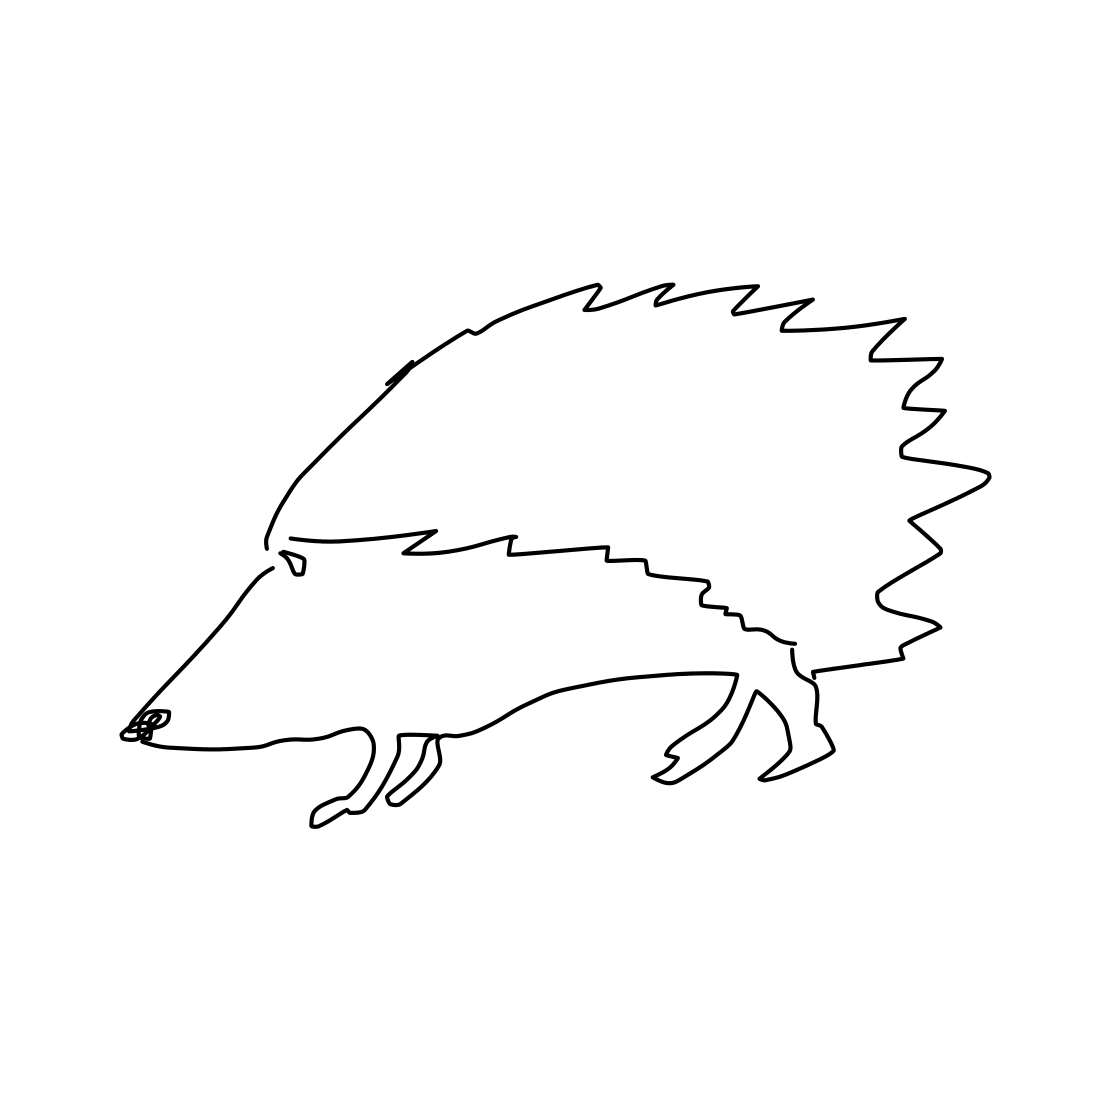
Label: hedgehog